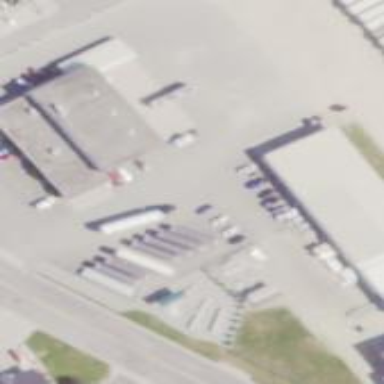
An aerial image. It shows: Retail shop in trailer.